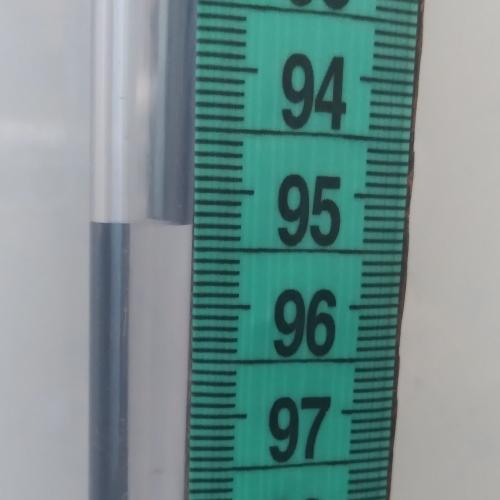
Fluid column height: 95.3 cm